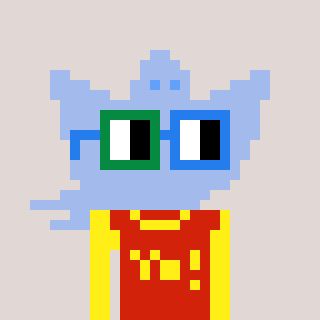
a pixel art character with square green and blue glasses, a ghost-B-shaped head and a red-colored body on a warm background